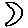
Label: moon